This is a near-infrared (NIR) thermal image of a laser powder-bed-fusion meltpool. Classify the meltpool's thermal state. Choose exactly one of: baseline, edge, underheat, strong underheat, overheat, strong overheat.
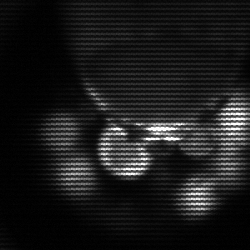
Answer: baseline